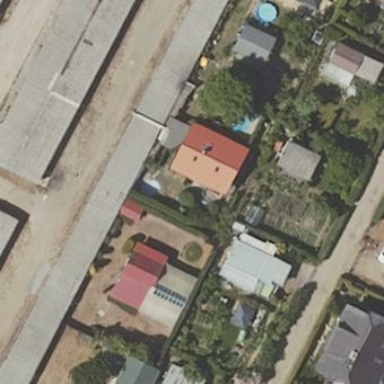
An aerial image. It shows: Group of garages.